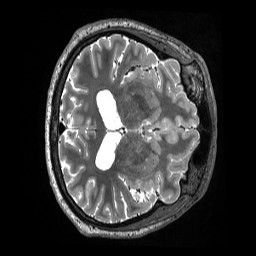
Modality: T2w
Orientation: axial